Question: <URL>

I'm making a animation. When I press on a button it triggers a animation which makes a 'JPanel' float in from the right side. The 'JPanel' gets 'DeAnimated(JPanel exit animation)' when the mouse leaves the JPanel, but the problem is that I have a 'JButton' on the animated 'JPanel'. So the panel does not only disappear when i move the mouse out of the animated 'JPanel' but also when I move the mouse on the button (which is a component of the panel), which means that when I want to click on the button it disappears, because the 'MouseExit' is fired when the mouse leaves the 'JPanel'.
Look at the picture above where I marked certain areas.
1. Is the JPanel which is getting animated and disappears when i move over the button.
2. Is the button which causes the JPanel to be DeAnimated.
3. Is the area which should trigger the DeAnimation of the 1st JPanel.
I have been trying to fix this for a long time now, but I can't get it working. I would really appreciate it if you guys could help me. Thanks!
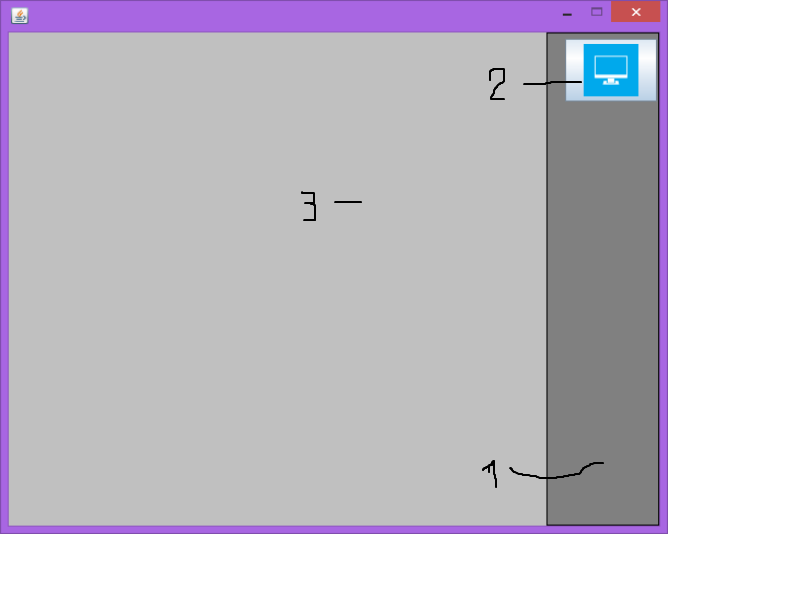
Answer: >
. Learn to use layout managers. With your image, I would use nested 'JPanel's with 'BorderLayout's
The right side
'''
JButton button = new JButton();
JPanel animatedPanel = new JPanel();
'''
Add them to another JPanel
'''
JPanel rightPanel = new JPanel(new BorderLayout());
rightPanel.add(button, BorderLayout.NORTH);
rightPanel.add(animatedPanel, BorderLayout.CENTER);
/** result **/
+-----+
| |
| |
+-----+
| |
| |
| |
| |
| |
+-----+
'''
Then create another JPanel to hold the BigPanel and the RightPanel
'''
JPanel mainPanel = new JPanel(new BorderLayout());
JPanel leftBigPanel = new JPanel();
mainPanel.add(leftBigPanel, BorderLayout.CENTER);
mainPanel.add(rightPanel);
/** result **/
*--------------------+-----+
| | |
| | |
| +-----+
| | |
| | |
| | |
| | |
| | |
+--------------------+-----+
'''
The button no longer overlaps the right animated panel
- 'getPreferredSize()'